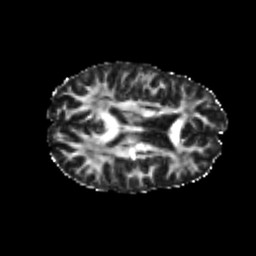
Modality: FA
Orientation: axial
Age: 22
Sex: female
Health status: healthy
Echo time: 0.074 s